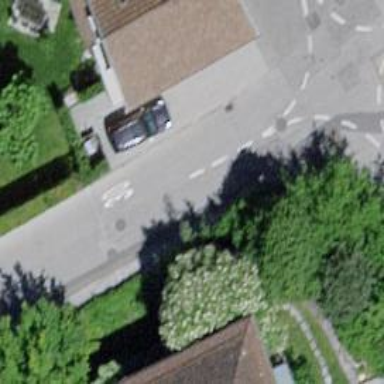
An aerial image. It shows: Post box.